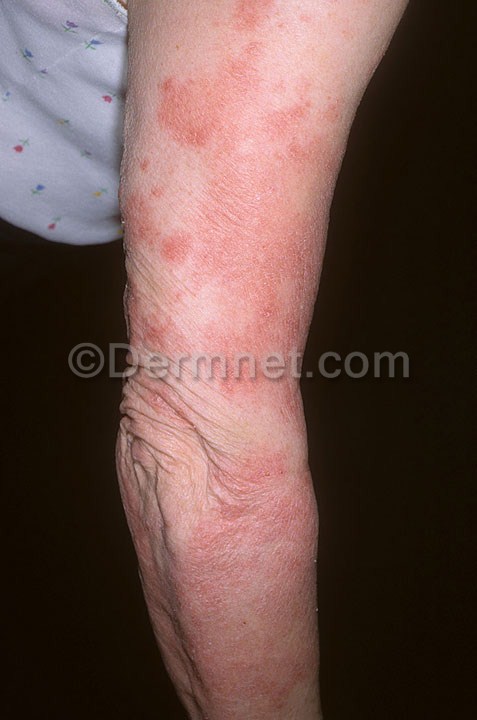
Disease: Eczema Photos